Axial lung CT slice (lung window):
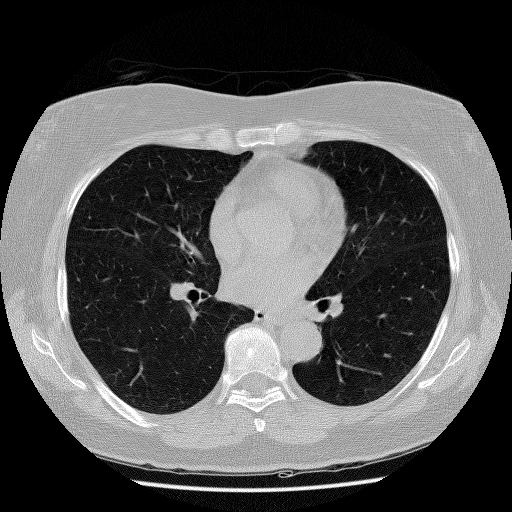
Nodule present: no